Interaction volume radius: 10 \u00c5
Interaction volume height: 15 \u00c5
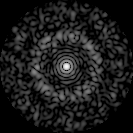
Disorder parameter: 0.8423